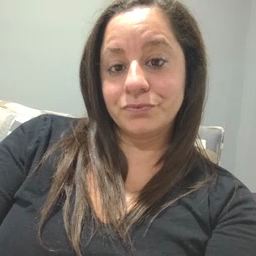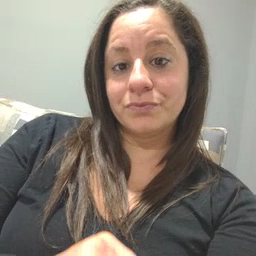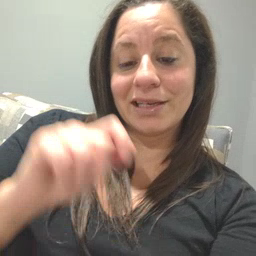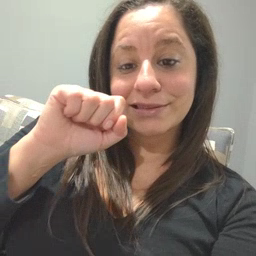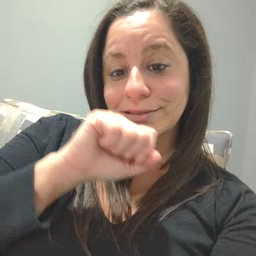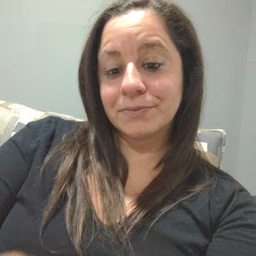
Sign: carrot